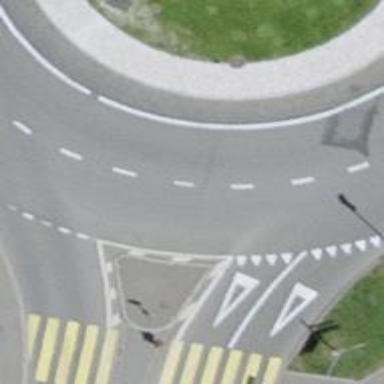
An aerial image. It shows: Secondary road with asphalt surface. There are separate sidewalks and lanes for cyclists on both sides of the road.